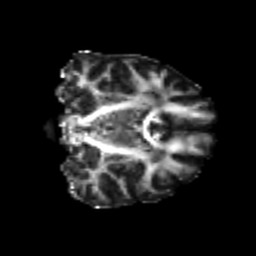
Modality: FA
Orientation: coronal
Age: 22
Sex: female
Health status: healthy
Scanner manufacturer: philips
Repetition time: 7.388 s
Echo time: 0.08599 s